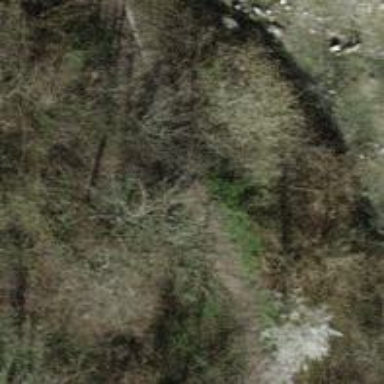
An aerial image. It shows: Ground path.